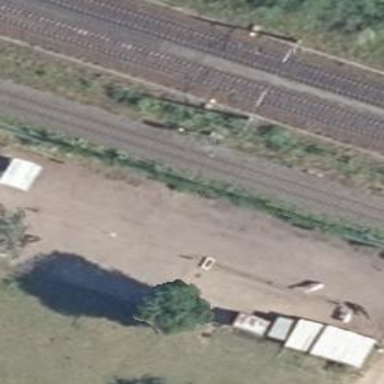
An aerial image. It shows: Railway signal.